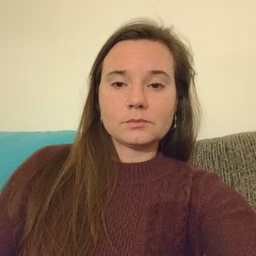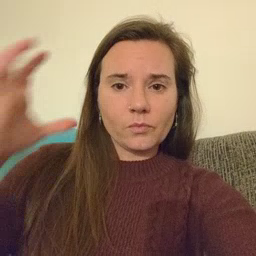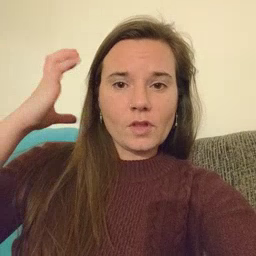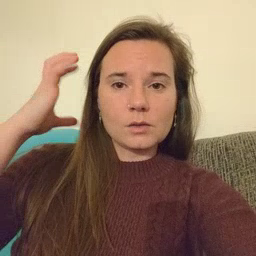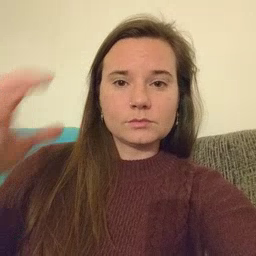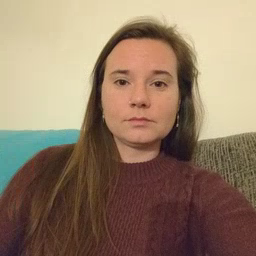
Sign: radio